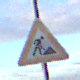
Verkehrszeichen: Arbeitsstelle
Umgebung: Outdoor, Suburban
Tageszeit: SunriseSunset
Wetter: PartlyCloudy
Licht: Natural
Jahreszeit: NotSpecified
Kontrast: LowContrast